Field crop: tomato
Growth stage: 2
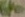
Species: solanum